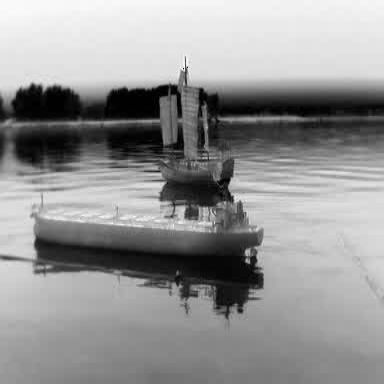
There are two objects shown in the infrared image, including a liner, and a sailboat.